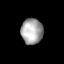
Tissue: prostate
Cell type: T cells
Senescence score: 0.3555
Nuclear area (px): 550
Mean DAPI intensity: 166.042